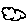
Label: cloud